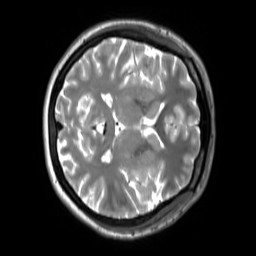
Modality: T2w
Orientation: axial
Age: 28
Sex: female
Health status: ill
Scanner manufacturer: siemens
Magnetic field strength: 3 T
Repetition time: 2.8 s
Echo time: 0.326 s